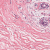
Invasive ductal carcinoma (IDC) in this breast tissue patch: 0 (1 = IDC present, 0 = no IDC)